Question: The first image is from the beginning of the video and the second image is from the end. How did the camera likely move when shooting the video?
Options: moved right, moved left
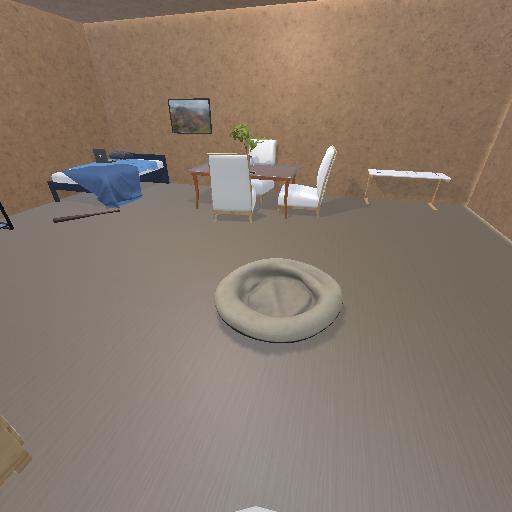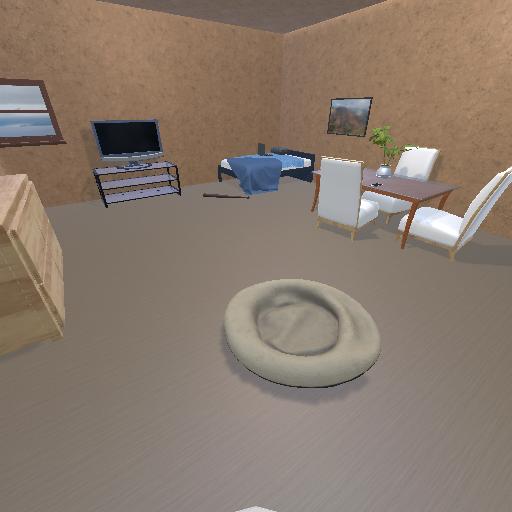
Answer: moved right